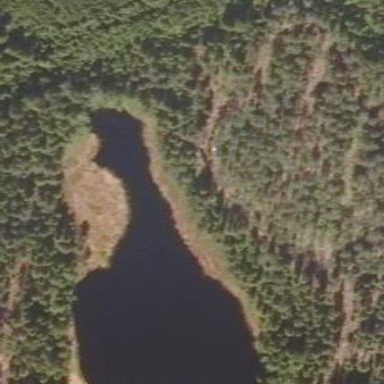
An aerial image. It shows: Serene pond surrounded by nature.